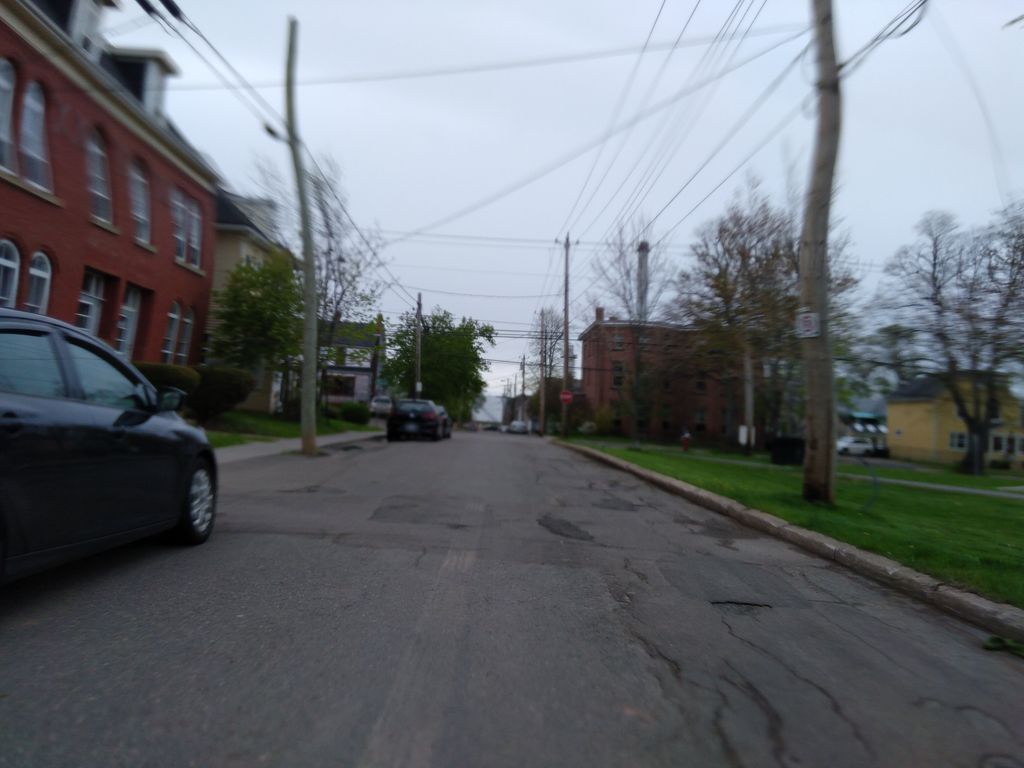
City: charlottetown